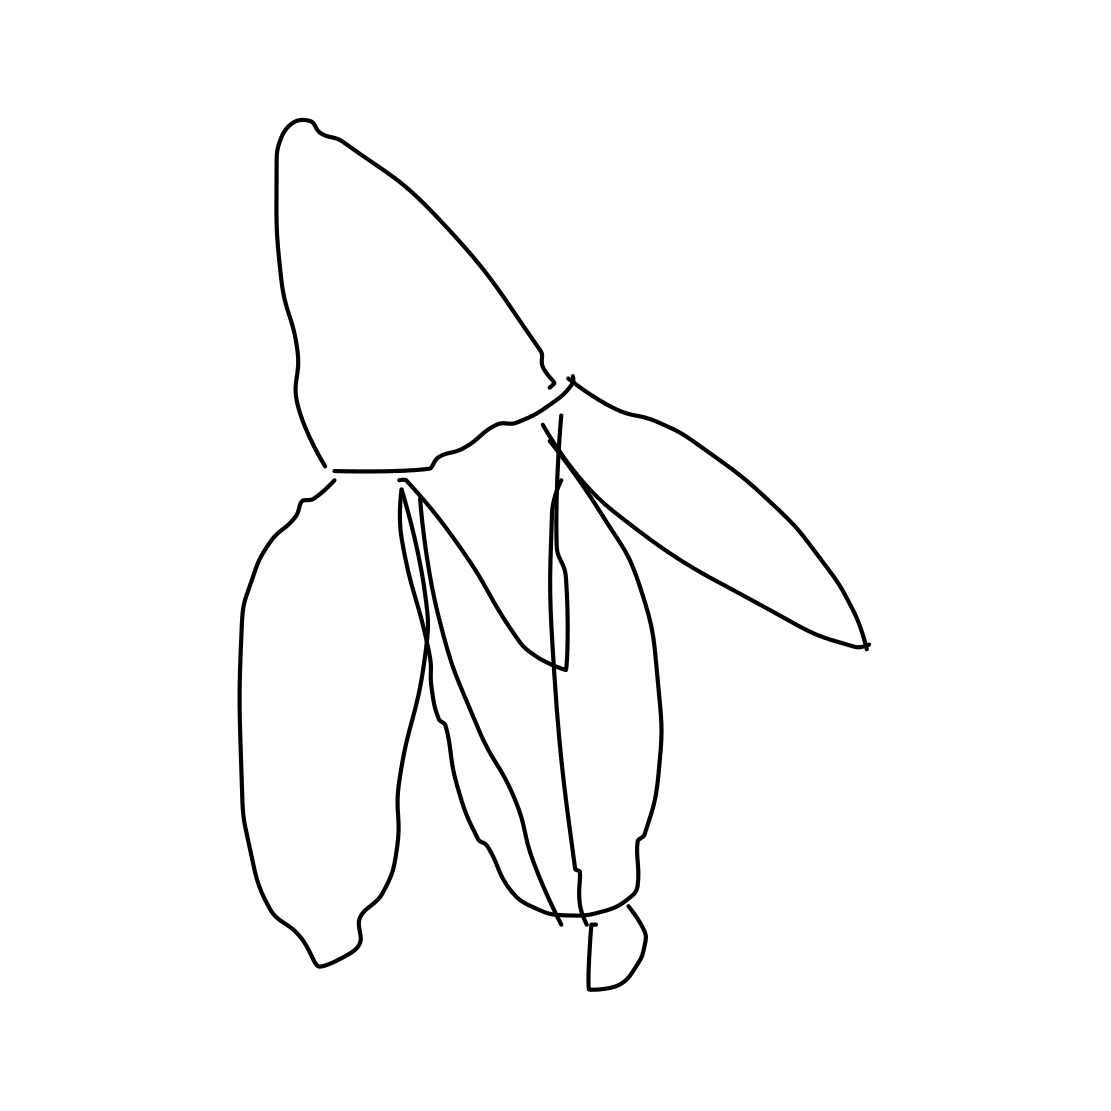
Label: banana